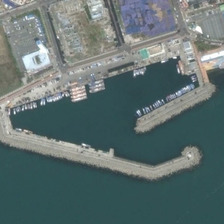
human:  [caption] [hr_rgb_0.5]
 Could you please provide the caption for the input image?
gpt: many boats are in a port near many bareland .

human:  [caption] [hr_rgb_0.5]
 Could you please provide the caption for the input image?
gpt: many boats are in a port near many bareland .

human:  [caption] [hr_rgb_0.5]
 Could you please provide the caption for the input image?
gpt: many boats are in a port near many bareland .

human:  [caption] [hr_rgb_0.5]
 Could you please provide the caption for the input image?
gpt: many boats are in a port near many bareland .

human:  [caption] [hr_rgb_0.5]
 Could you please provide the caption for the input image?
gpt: many boats are in a port near many bareland .